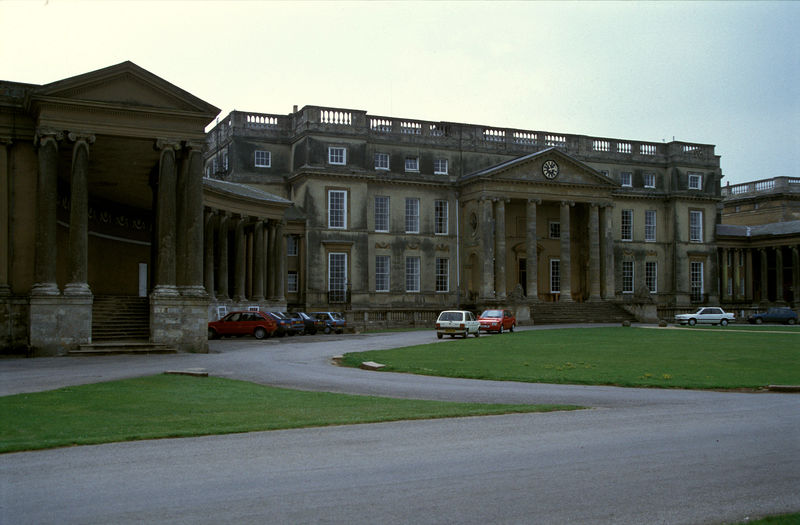
Titel: Nordfassade, Eingangshof mit Kolonnaden
Künstler: Sir John Vanbrugh
Standort: Stowe, Buckinghamshire
Institution: Stowe House
Schlagwörter: blau, flügel, himmel, weiß, grün, ocker, braun, fenster, frankreich, grau, paris, schwarz, strasse, säule, säulen, tür, dach, gebäude, gras, haus, rasen, rot, schloss, weg, wiese, architektur, sockel, stein, brüstung, wege, klassizismus, england, renaissance, kreis, doppelsäule, deutschland, balkon, ansicht, bogen, fassade, giebel, mauer, sprossenfenster, farbe, platz, auto, kies, wagen, treppe, treppen, uhr, geländer, stufe, stufen, tor, halle, foto, fotografie, eingang, berlin, fensterrahmen, münchen, palast, balustrade, bedeckt, scheiben, scheibe, asphalt, trommel, architrav, kapitelle, kapitell, portal, villa, sims, doppelsäulen, gesims, risalit, giebelfeld, ionisch, mezzanin, portikus, grünfläche, einfahrt, zufahrt, ballustrade, tempel, museum, basis, dorisch, london, korinthisch, schaft, ziffernblatt, bau, autos, englisch, fot, dachrinne, gebälk, plinte, säulengang, sima, tempelfront, kollonade, flachdach, ädikula, mittelbau, attika, parkplatz, castle, seitenflügel, ordnung, säulenschaft, dreieckgiebel, vorhalle, kolonnaden, nebeneingang, ionica, baluster, kassel, parken, baukunst, renovierung, teer, wohnsitz, architekturfoto, skandinavien, stowe, pkw, ädikulamotik, braungrau, fiat, aufahrt, bowlinggreen, endland, ionische ordnunng, okastylos, regula, schräggeison, c-print